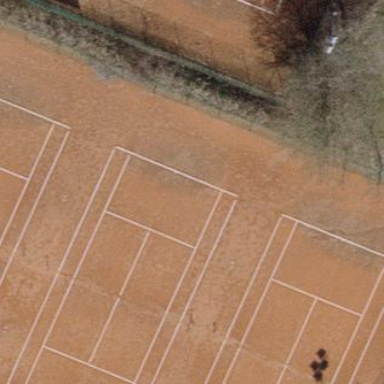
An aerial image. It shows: Tennis court with tartan surface located on pitch designated for leisure land.